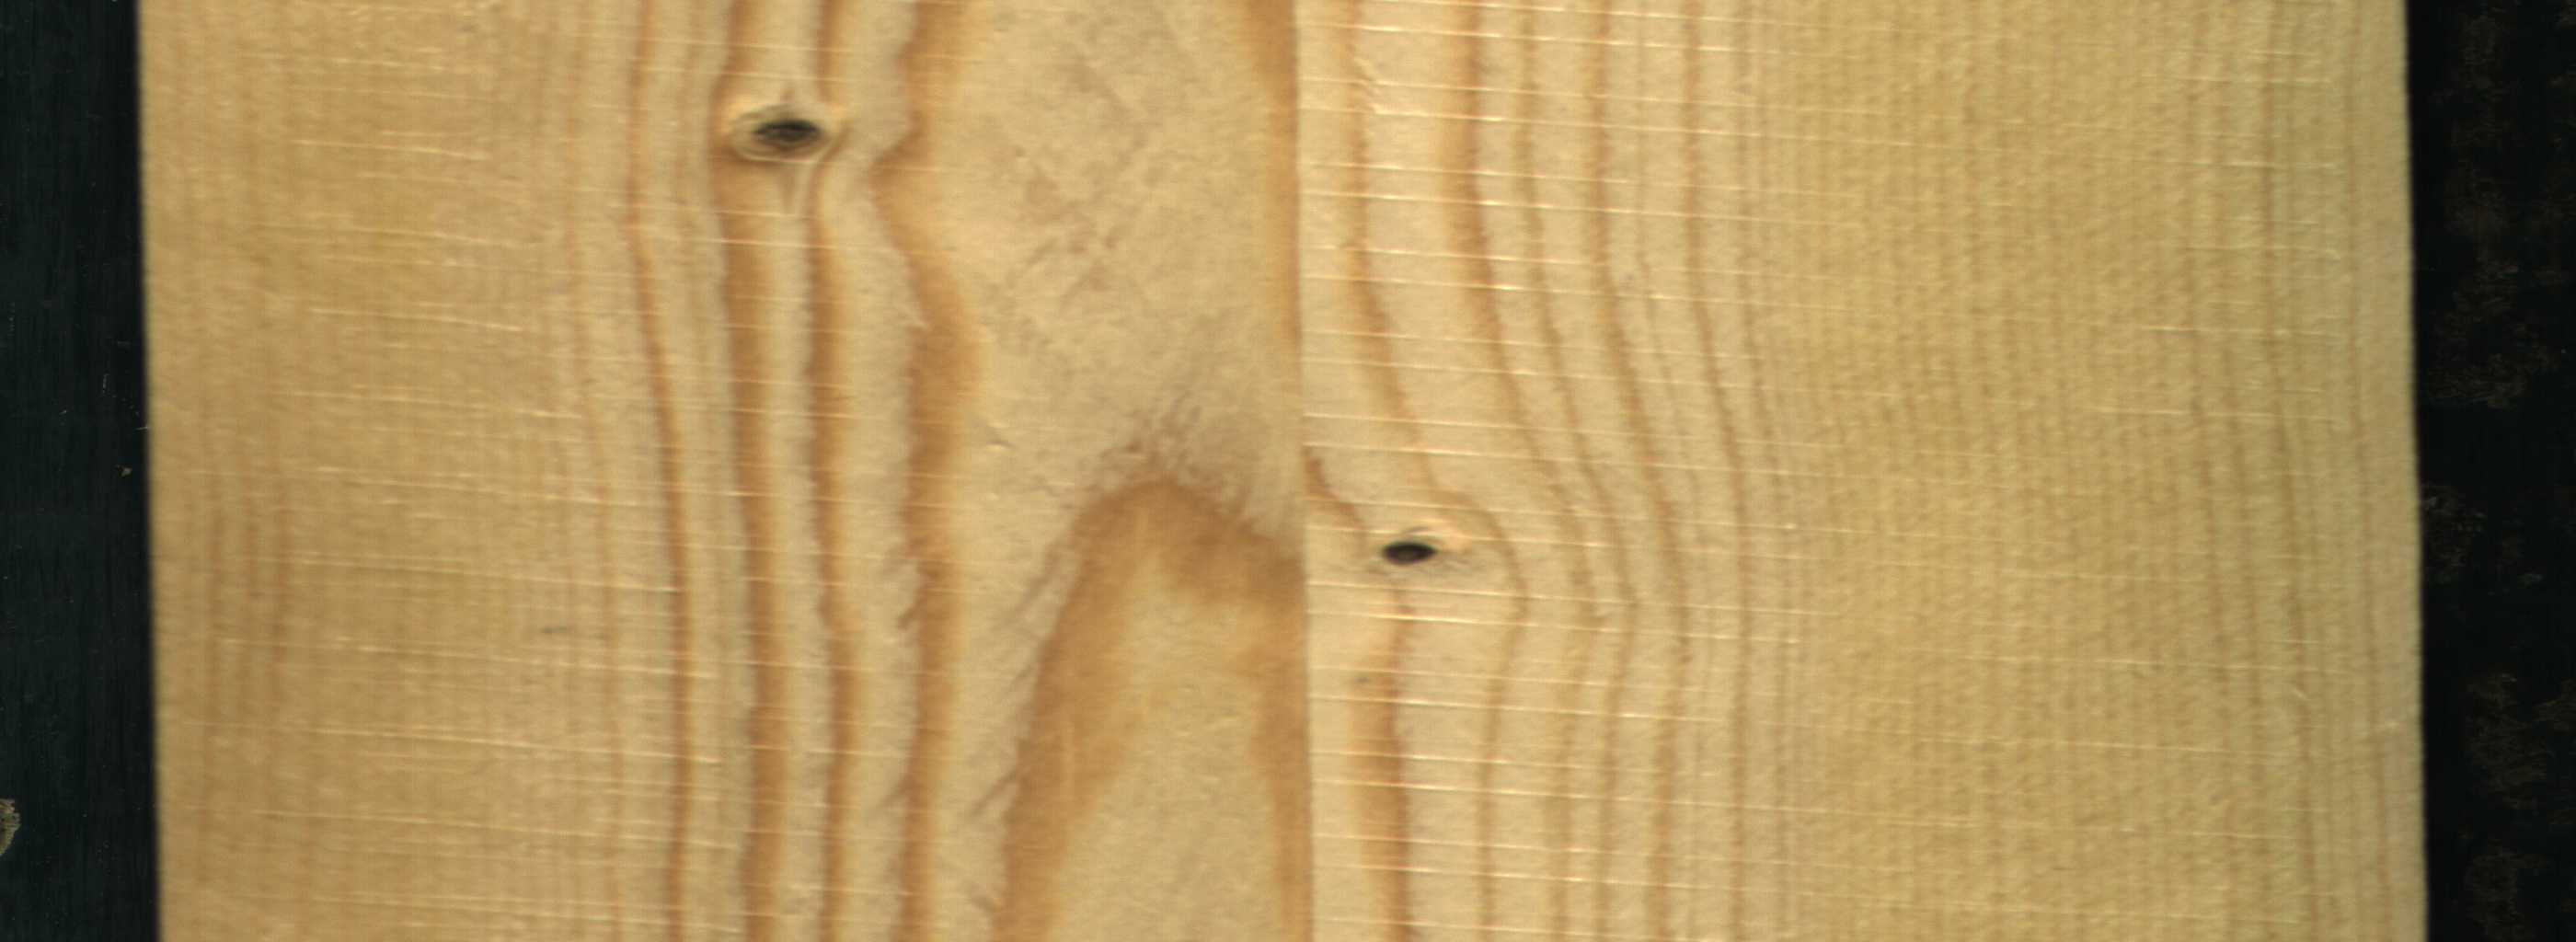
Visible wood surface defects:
Dead_Knot
Live_Knot